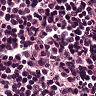
Metastatic tissue present: no